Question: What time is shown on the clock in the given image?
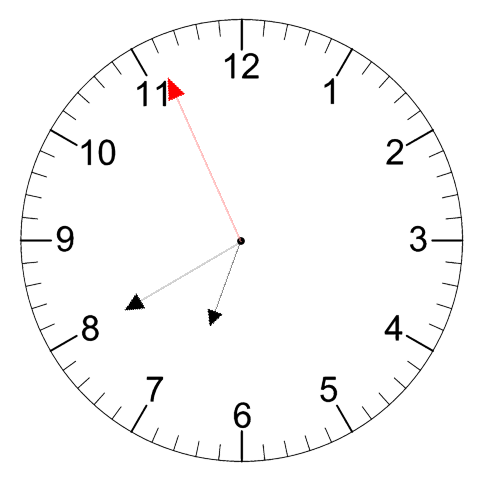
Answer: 06:39:56